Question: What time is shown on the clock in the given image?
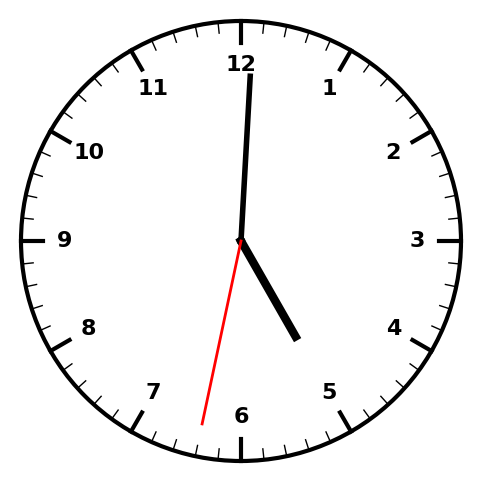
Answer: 05:00:32